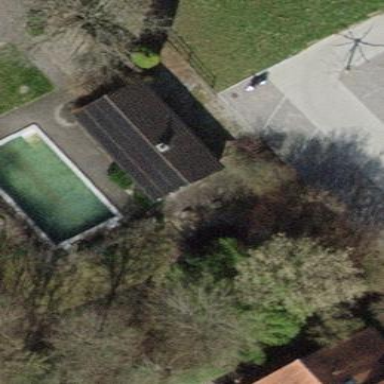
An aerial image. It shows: Building with swimming pool on the leisure land.